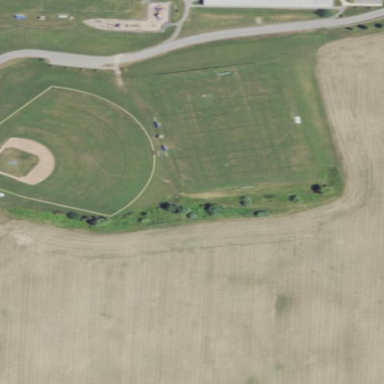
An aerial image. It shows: Baseball pitch for leisure land.